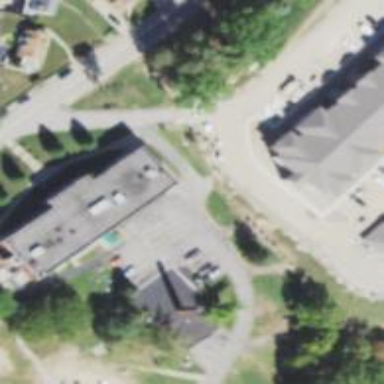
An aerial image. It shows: School.